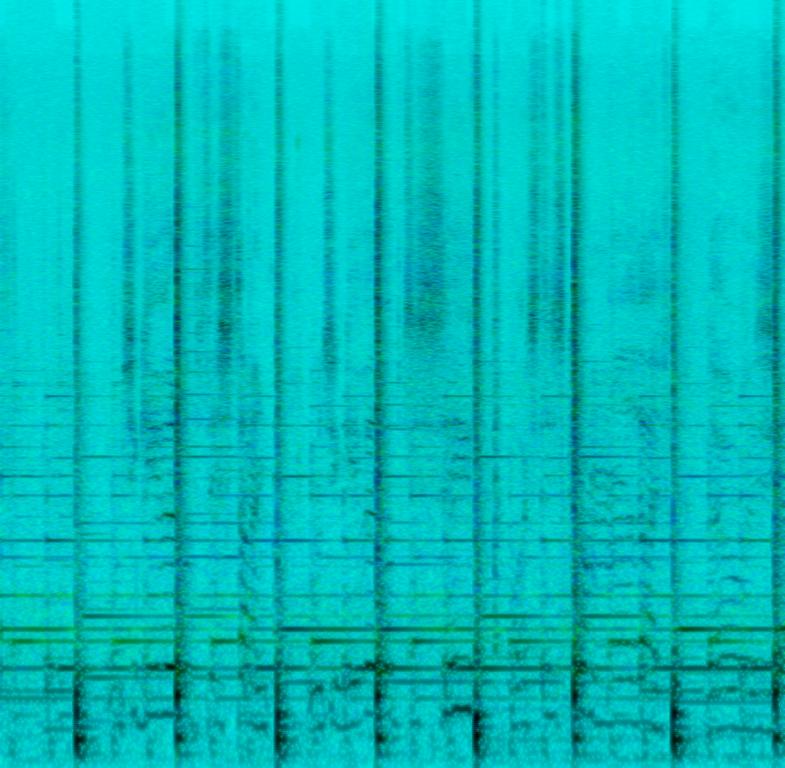
A male vocalist sings this soft pop. The tempo is slow with a simple piano accompaniment, mellow acoustic guitar and rhythmic Cajun beats. The song is a simple, unaffected, romantic, melodic, sentimental, emotional and pensive Pop.